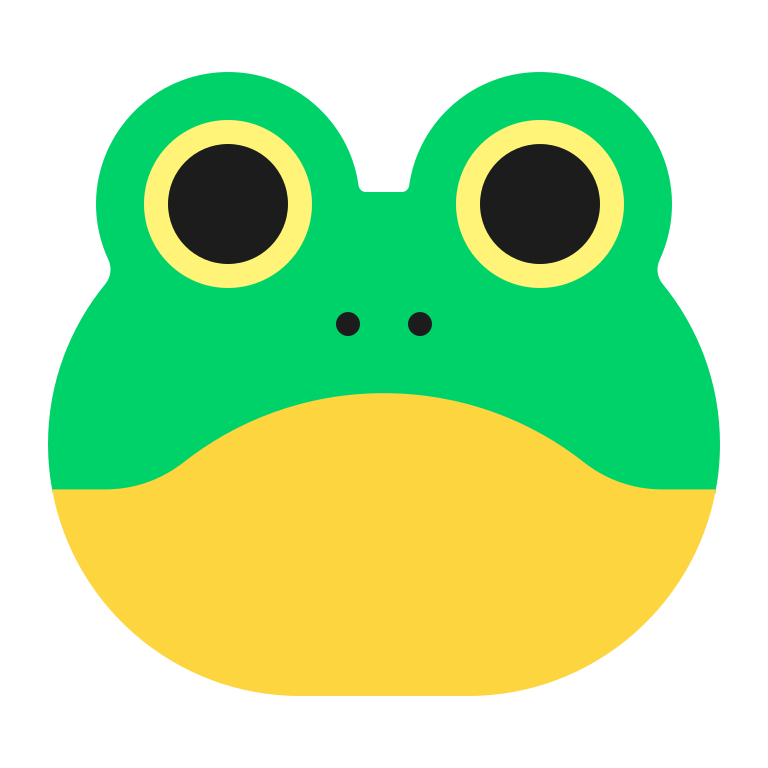
frog flat